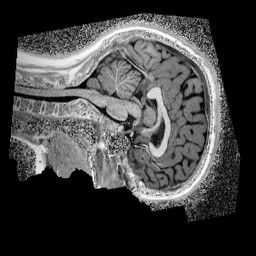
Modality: UNIT1_denoised
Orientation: sagittal
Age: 14
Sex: female
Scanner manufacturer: siemens
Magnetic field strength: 3 T
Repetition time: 4 s
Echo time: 0.00299 s